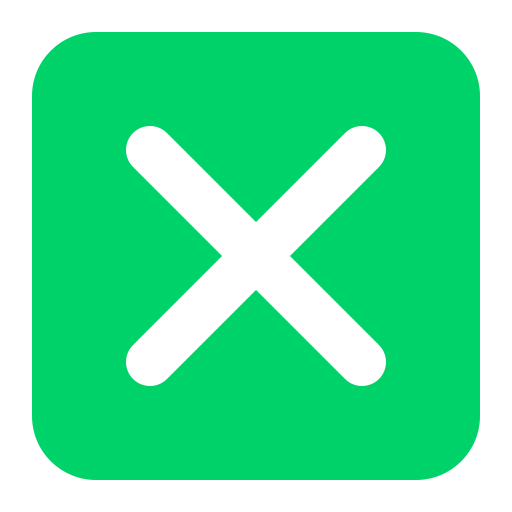
cross mark button flat